Question: I've seen scrollTo used for an entire page, but I'm looking to scroll content within just a div.

In the image, I have an element I want to scroll to. How to I bring the scroll to the top of the containing div (which already scrolls, I just want it to be automatic).
There is plenty of text below the highlighted element to facility scrolling.
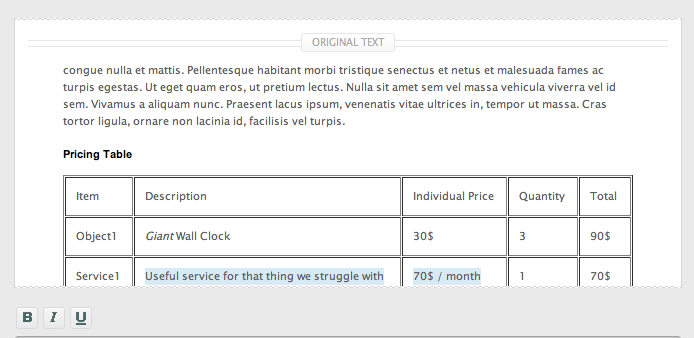
Answer: You can set the 'scrollTop' of the element which contains that element. And the value to set is actually the top position of that element which can be obtained using '$(element).position().top'.
So, the code you need is:
'''
$j(scrollable_div).scrollTop($j(other_element).position().top)
'''
NOTE: you made need to find the offset between other_element's containing element and the top of the page for it to scroll accurately.